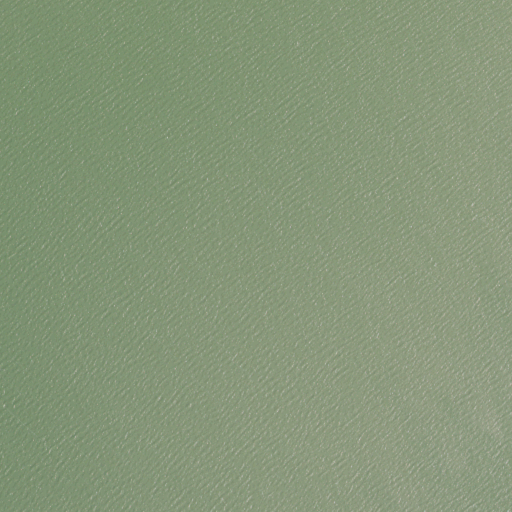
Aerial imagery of island in Texas named Neubauer Rock containing only open water